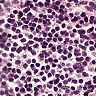
Metastatic tissue present: no